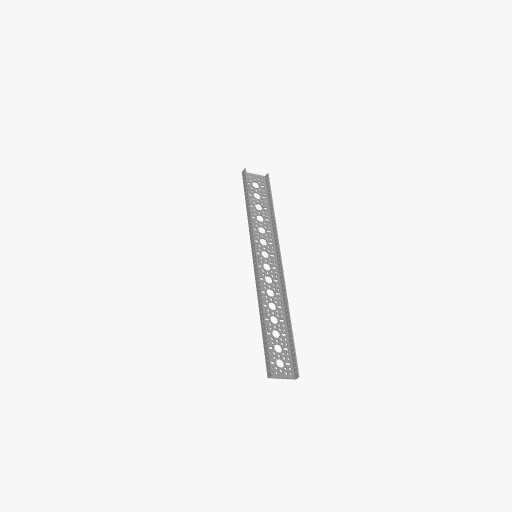
Part: LowSideUChannel15H